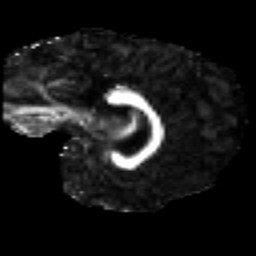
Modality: FA
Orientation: sagittal
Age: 27
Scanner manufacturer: siemens
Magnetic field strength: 3 T
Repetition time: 2.2 s
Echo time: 0.084 s